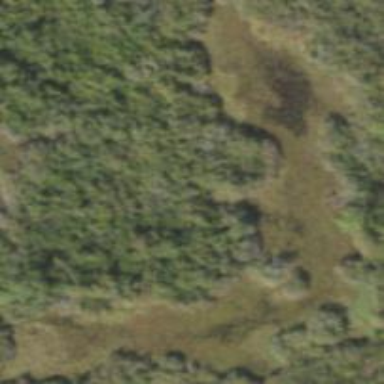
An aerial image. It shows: Marshy wetland area.